Question: I'm working on a project where the user is able to save their work (most likely to the HDD but also possibly any other media, including floppy disks). Sure, the popular > option is there but what about a toolbar button?
By far the most popular icon is the floppy disk. However, the chances the user will write to the floppy are pretty slim. Still, I think the floppy is more representational than literal.
In the end, I'll probably stick with the floppy disk icon to keep the convention most users are familiar with but... anybody have any ideas on how to update this old icon?

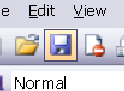
Answer: The floppy disk icon has become the standard for saving files. It's a highly recognizable icon and there's no reason to change that. Consistency between applications is a wonderful thing.
I suspect that over time the icon will grow more stylized and less like an actual floppy disk once people start forgetting what they look like (or never knew). The icon nowadays represents the concept of saving more than it represents floppy disks anyway.